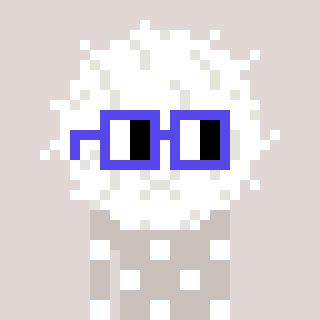
a pixel art character with square blue glasses, a cottonball-shaped head and a foggrey-colored body on a warm background